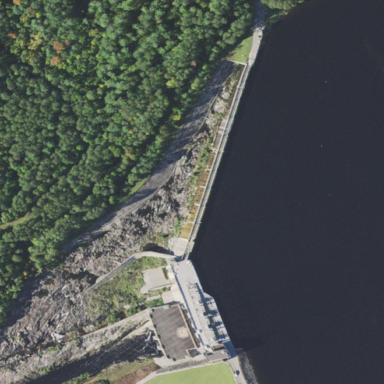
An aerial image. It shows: Dam on waterway with power plant.